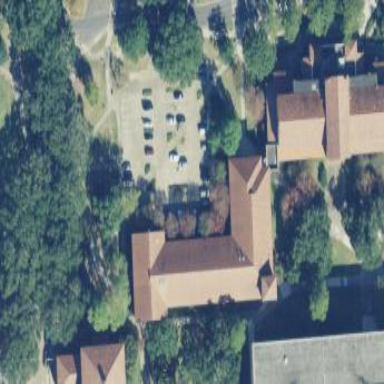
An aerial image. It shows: View of university building.